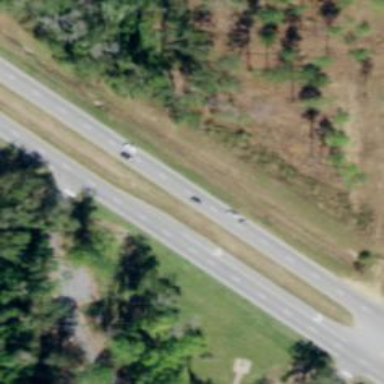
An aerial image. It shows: Asphalt trunk highway classified as expressway.